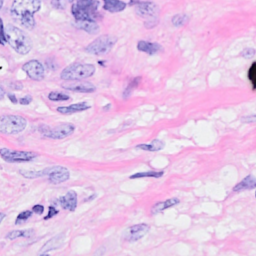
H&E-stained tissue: Breast